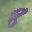
Label: 8